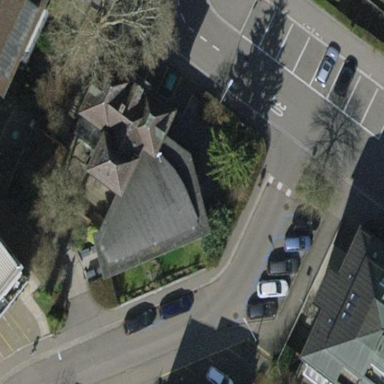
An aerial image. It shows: Building that is place of worship.